Question: I'm trying to experiment with WPF, so I created some test window to see how it goes and I encountered a little behavior I did not expect with the HorizontalAlignment property.
First of all the screen looks like this:

The problem is, that in the bottom row of the marked grid, I wanted to have the left textBlock and CheckBox aligned to the left, the center textBlock and DatePicker aligned to the center and the same with the right. As you can see in the picture earlier, it doesn't really happen.
The XAML for this grid row:
'''
<StackPanel Grid.Row="2" Grid.ColumnSpan="2" Orientation="Horizontal">
<TextBlock HorizontalAlignment="Left" Margin="10">Filter By Date</TextBlock>
<CheckBox HorizontalAlignment="Left" Margin="2" Height="18" Width="13"></CheckBox>
<TextBlock HorizontalAlignment="Center" Margin="10">Begin Date</TextBlock>
<DatePicker HorizontalAlignment="Center" Margin="2"> </DatePicker>
<TextBlock HorizontalAlignment="Right" Margin="10">End Date</TextBlock>
<DatePicker HorizontalAlignment="Right" Margin="2"></DatePicker>
</StackPanel>
'''
How do i make them be closer to the edges and center and not just one after another like I guess is the automatic StackPanel's layout?
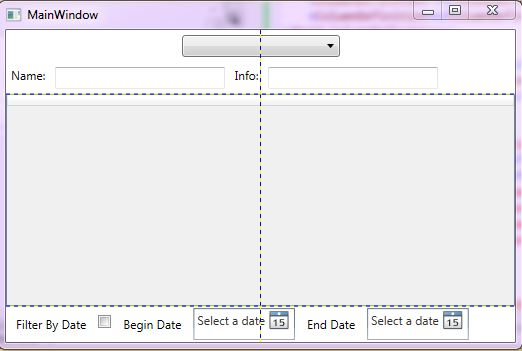
Answer: Horizontal 'StackPanel' will ignore 'HorizontalAlignment' of its children but you can use 'Grid' instead with 3 'StackPanel' aligned left, centre and right:
'''
<Grid Grid.Row="2" Grid.ColumnSpan="2">
<StackPanel Orientation="Horizontal" HorizontalAlignment="Left">
<TextBlock Margin="10">Filter By Date</TextBlock>
<CheckBox Margin="2" Height="18" Width="13"></CheckBox>
</StackPanel>
<StackPanel Orientation="Horizontal" HorizontalAlignment="Center">
<TextBlock Margin="10">Begin Date</TextBlock>
<DatePicker Margin="2"> </DatePicker>
</StackPanel>
<StackPanel Orientation="Horizontal" HorizontalAlignment="Right">
<TextBlock Margin="10">End Date</TextBlock>
<DatePicker Margin="2"></DatePicker>
</StackPanel>
</Grid>
'''